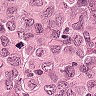
Metastatic tissue present: yes